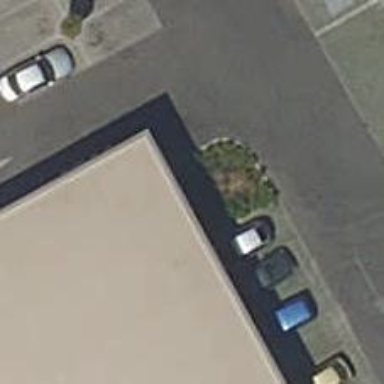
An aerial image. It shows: Bicycle parking area with stands available.